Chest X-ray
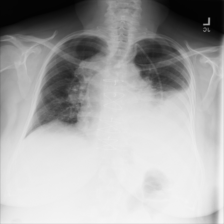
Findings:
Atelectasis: negative
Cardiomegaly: negative
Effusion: negative
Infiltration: negative
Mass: negative
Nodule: negative
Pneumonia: negative
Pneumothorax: negative
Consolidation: negative
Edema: negative
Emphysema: negative
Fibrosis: negative
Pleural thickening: negative
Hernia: negative